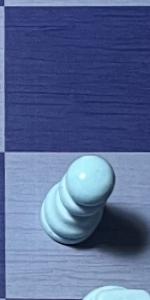
Label: Pawn_White